Question: I have very simple scenario: there is a canvas and I need to draw a line on canvas using MouseMove. But when I move the mouse pointer, second line's point (which is set in mouse move) doesn't match current mouse position.
I've noticed that this bug is more visible if you move your mouse not very fast and not very slow.
You can download sample project <URL>.
Something like on the picture when mouse moves fast:

Some source code:
'''
<Window x:Class="WpfApplication32.MainWindow"
xmlns="http://schemas.microsoft.com/winfx/2006/xaml/presentation"
xmlns:x="http://schemas.microsoft.com/winfx/2006/xaml"
Title="MainWindow"
Width="525"
Height="350">
<Canvas x:Name="MainCanvas"
MouseLeftButtonDown="MainCanvas_OnMouseLeftButtonDown"
MouseMove="MainCanvas_OnMouseMove"
Background="White"
/>
'''
'''
using System.Windows;
using System.Windows.Input;
using System.Windows.Media;
using System.Windows.Shapes;
namespace WpfApplication32
{
/// <summary>
/// Interaction logic for MainWindow.xaml
/// </summary>
public partial class MainWindow : Window
{
private Line _currentLine;
private bool _isDrawing;
public MainWindow()
{
InitializeComponent();
this.Loaded += OnLoaded;
}
private void OnLoaded(object sender, RoutedEventArgs routedEventArgs)
{
MainCanvas.Focus();
}
private void MainCanvas_OnMouseLeftButtonDown(object sender, MouseButtonEventArgs e)
{
if (_isDrawing)
{
_currentLine = null;
_isDrawing = false;
return;
}
_isDrawing = true;
_currentLine = new Line(){Stroke = Brushes.Green};
var p = e.GetPosition(MainCanvas);
_currentLine.X1 = p.X;
_currentLine.Y1 = p.Y;
_currentLine.X2 = p.X;
_currentLine.Y2 = p.Y;
MainCanvas.Children.Add(_currentLine);
}
private void MainCanvas_OnMouseMove(object sender, MouseEventArgs e)
{
if (_currentLine == null)
return;
var p = e.GetPosition(MainCanvas);
_currentLine.X2 = p.X;
_currentLine.Y2 = p.Y;
}
}
}
'''
I've tried to use CompositeTarget.Render, also timer to change second point every 20ms but it didn't help.
I have legacy project in which code depends a lot on this approach(canvas mouseMove and shapes). So I need easiest way to eliminate this lag or some ideas about a reason of this bug) Thanks.
I've tried to record video with this problem but I'm not good at it. Here is some screen from my recorded to show the problem:
<URL>
I've tried to use OnRender of Window object to do the same without canvas. I've used DataContext to draw the line - same issue here. DataContext is considered faster than Canvas and Line (Shape). So this is not Canvas issue.
I've also tried to use WritableBitmap to draw the line - no difference.
I thought that there might be a problem with MouseMove event - I read if there is a lot of objects(not my case but still) MouseMove might fire with delays so I used Win32 WM_MOUSEMOVE but it didn't helped as well. In my case delay between MW_MOUSEMOVE and wpf MouseMove event was <1000 ticks.
The only answer I see so far is render delay. I don't know how to improve it because it is wpf internals =(.
By the way Paint.net seems to use wpf and this problem occurs there as well.
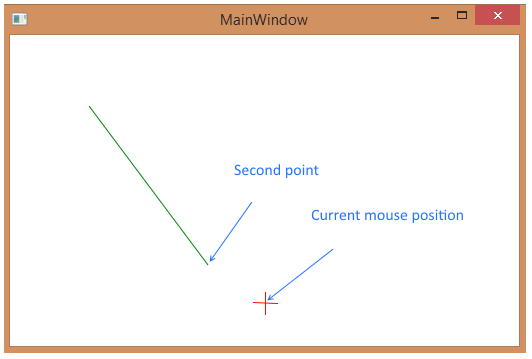
Answer: This cannot be fixed because this is due to WPF's internal render system. There will always be a lag even if visual tree is simple. Complex visual tree results to more delay. I've spend a lot of time trying solving this.